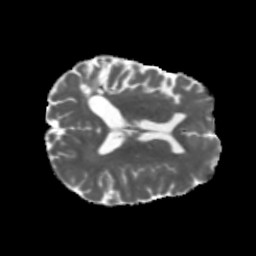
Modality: MD
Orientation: axial
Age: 42
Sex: male
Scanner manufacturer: siemens
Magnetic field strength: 3 T
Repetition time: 5.47 s
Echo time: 0.0854 s